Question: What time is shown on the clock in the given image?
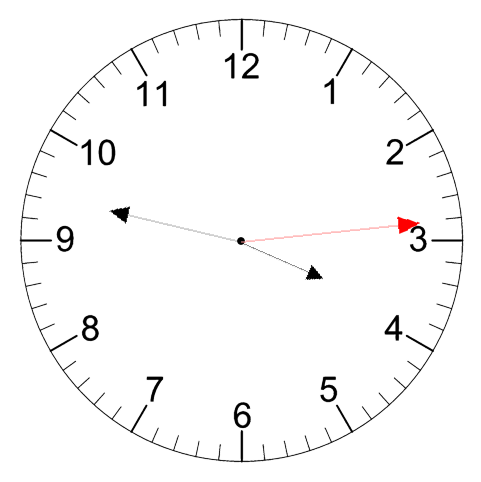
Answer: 03:47:14